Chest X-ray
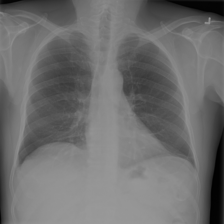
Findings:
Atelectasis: positive
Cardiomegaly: negative
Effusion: negative
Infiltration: negative
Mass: negative
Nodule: negative
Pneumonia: negative
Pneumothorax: negative
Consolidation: negative
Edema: negative
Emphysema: negative
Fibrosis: negative
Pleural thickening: negative
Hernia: negative